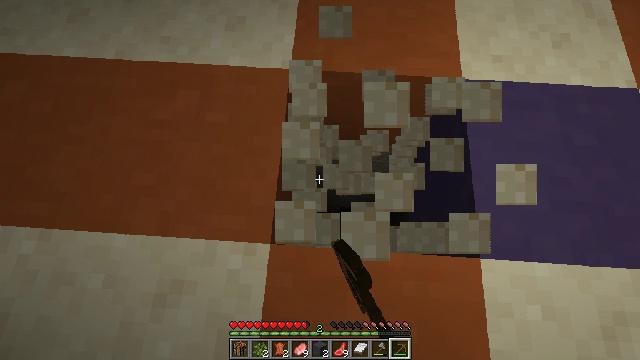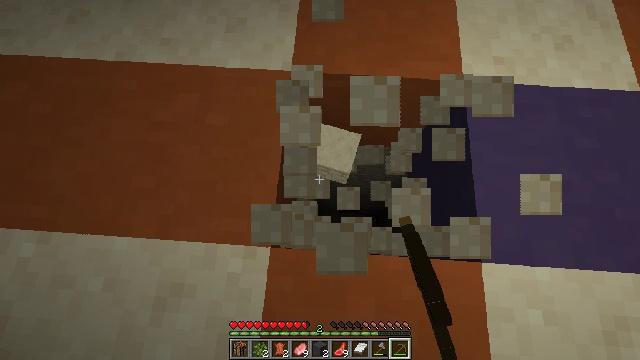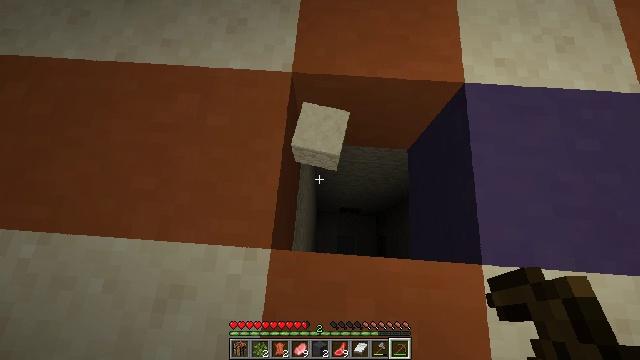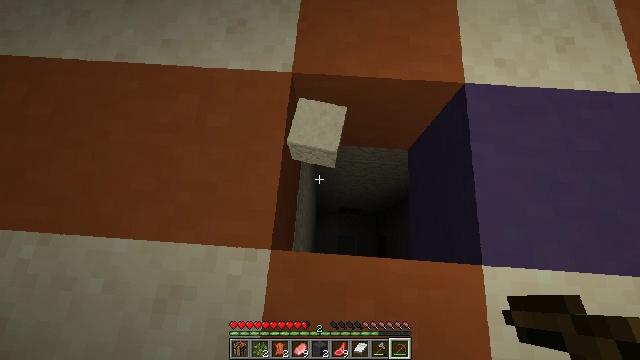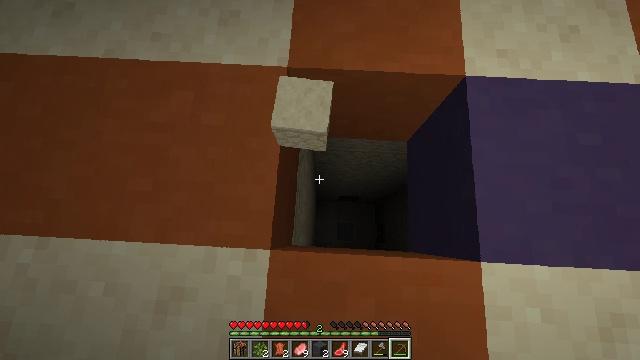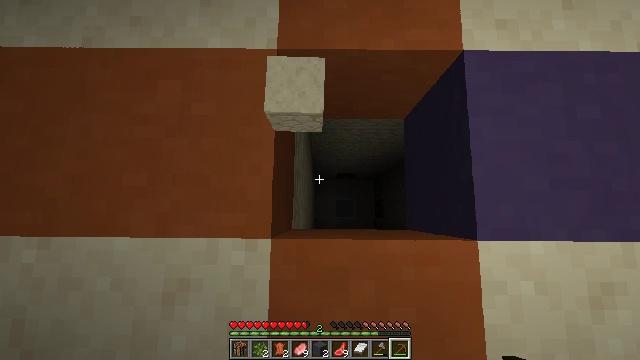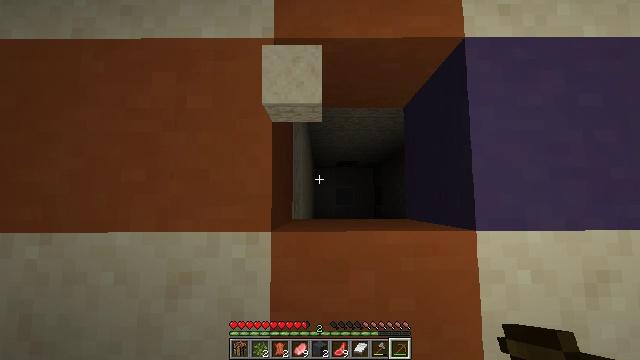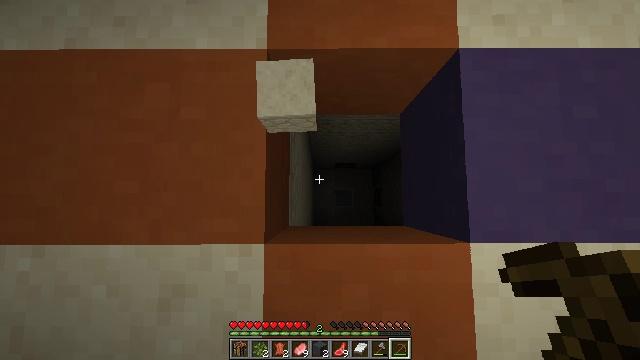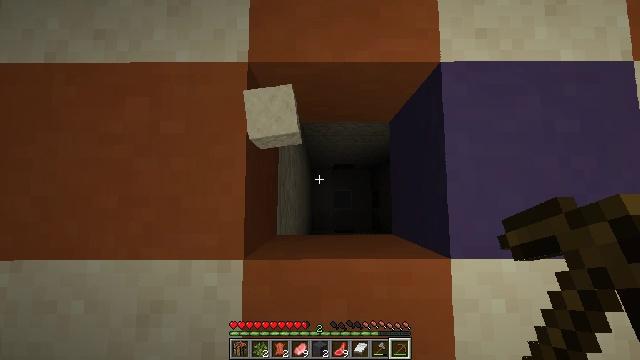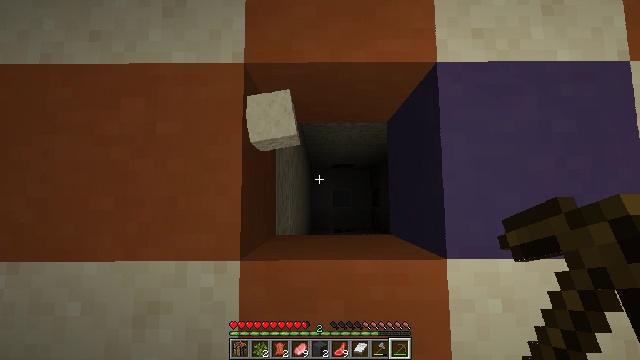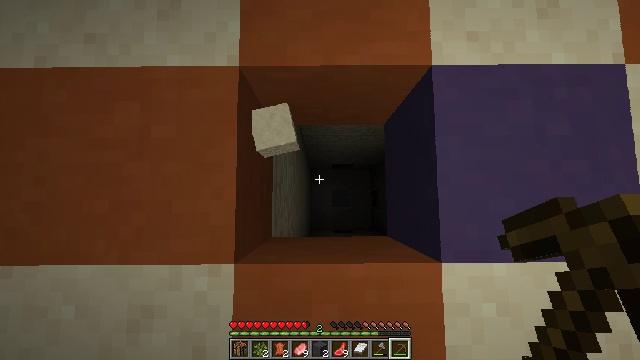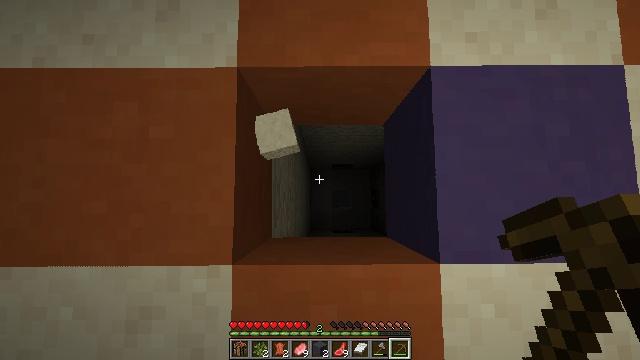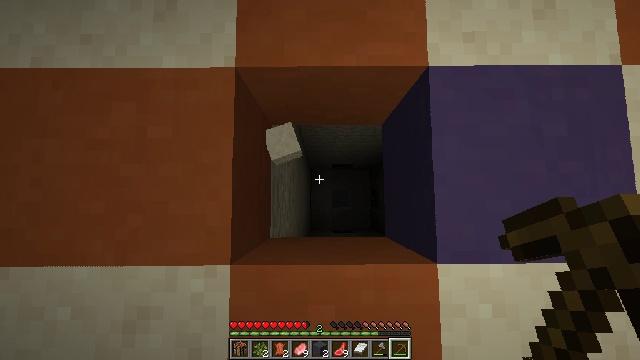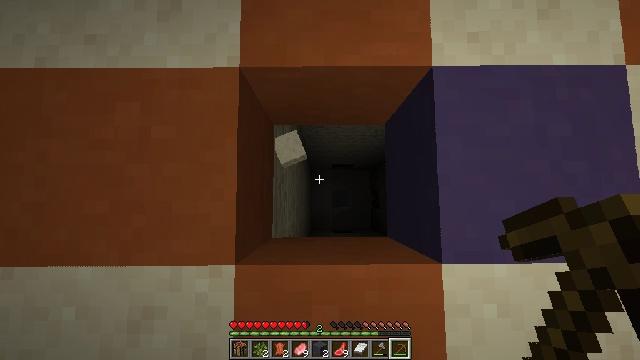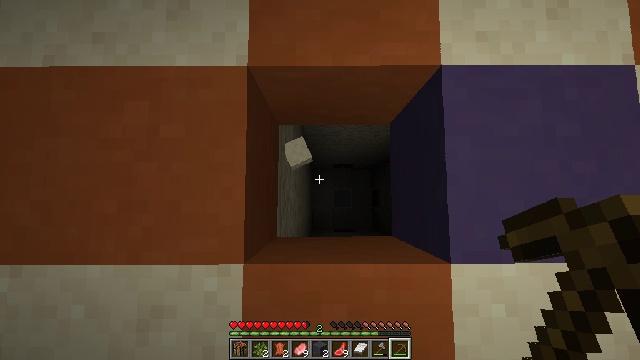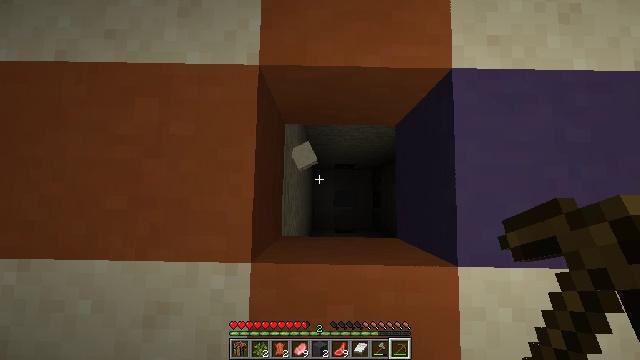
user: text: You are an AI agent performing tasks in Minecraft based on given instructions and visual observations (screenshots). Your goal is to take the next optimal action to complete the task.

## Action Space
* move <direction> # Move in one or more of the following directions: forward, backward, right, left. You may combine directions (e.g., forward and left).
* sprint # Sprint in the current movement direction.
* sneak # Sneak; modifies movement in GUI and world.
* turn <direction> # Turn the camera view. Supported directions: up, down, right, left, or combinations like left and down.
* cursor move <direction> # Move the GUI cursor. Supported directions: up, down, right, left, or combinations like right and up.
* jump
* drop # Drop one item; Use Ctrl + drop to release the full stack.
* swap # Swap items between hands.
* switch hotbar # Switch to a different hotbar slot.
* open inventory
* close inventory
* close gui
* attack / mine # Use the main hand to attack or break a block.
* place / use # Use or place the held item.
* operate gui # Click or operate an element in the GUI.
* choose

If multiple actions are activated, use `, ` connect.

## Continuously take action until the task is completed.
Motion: motion action
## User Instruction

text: Gather orange terracotta blocks.
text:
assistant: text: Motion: sneak, attack / mine
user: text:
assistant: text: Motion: sneak, attack / mine
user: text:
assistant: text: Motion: move forward, sneak, attack / mine
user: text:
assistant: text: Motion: move forward, sneak, turn down
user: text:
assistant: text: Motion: move forward, sneak, turn right and down
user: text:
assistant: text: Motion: move forward and move right, sneak, turn down
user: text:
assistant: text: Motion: move forward and move right, sneak
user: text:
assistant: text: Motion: move forward and move right, sneak
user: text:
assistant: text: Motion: move forward, sneak
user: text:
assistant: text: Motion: move forward, sneak
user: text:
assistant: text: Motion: move forward, sneak
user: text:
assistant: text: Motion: move forward, sneak
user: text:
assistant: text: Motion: move forward and move left, sneak
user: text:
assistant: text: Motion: move forward and move left, sneak
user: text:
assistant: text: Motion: move forward and move left, sneak, turn left
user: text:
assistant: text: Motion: move forward, sneak, turn left and up
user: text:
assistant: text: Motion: move forward, sneak, turn left and up
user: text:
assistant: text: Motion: move forward and move left, sneak, turn left and up
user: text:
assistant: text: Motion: move left, sneak, turn left and up
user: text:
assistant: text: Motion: move left, sneak, turn left and up
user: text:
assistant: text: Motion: move left, sneak, turn right and up, attack / mine
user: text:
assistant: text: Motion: move right, sneak, turn up, attack / mine
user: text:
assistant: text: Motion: move right, sneak, attack / mine
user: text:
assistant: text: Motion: move right, sneak, attack / mine
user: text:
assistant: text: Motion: move right, sneak, attack / mine
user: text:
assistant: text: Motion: sneak, attack / mine
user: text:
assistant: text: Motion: sneak, attack / mine
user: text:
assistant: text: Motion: sneak, attack / mine
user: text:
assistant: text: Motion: sneak, attack / mine
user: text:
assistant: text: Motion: sneak, turn down, attack / mine